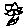
Label: flower